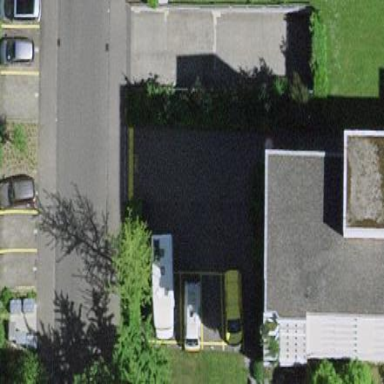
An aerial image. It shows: Parking area with surface.